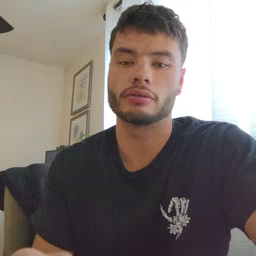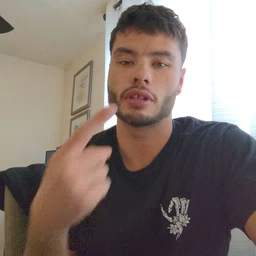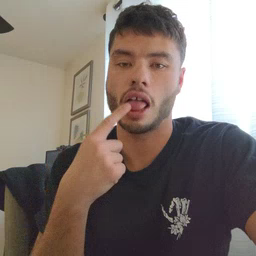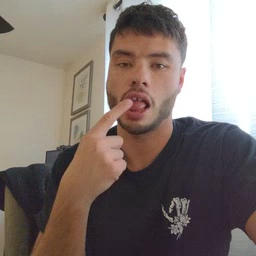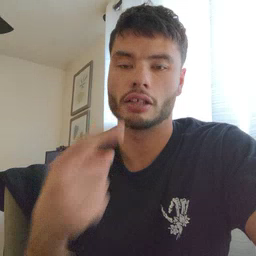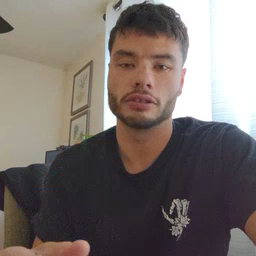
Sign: tongue